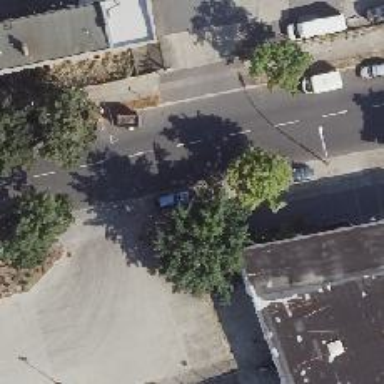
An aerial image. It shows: There is parking obstacle present.